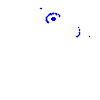
Particle: electron